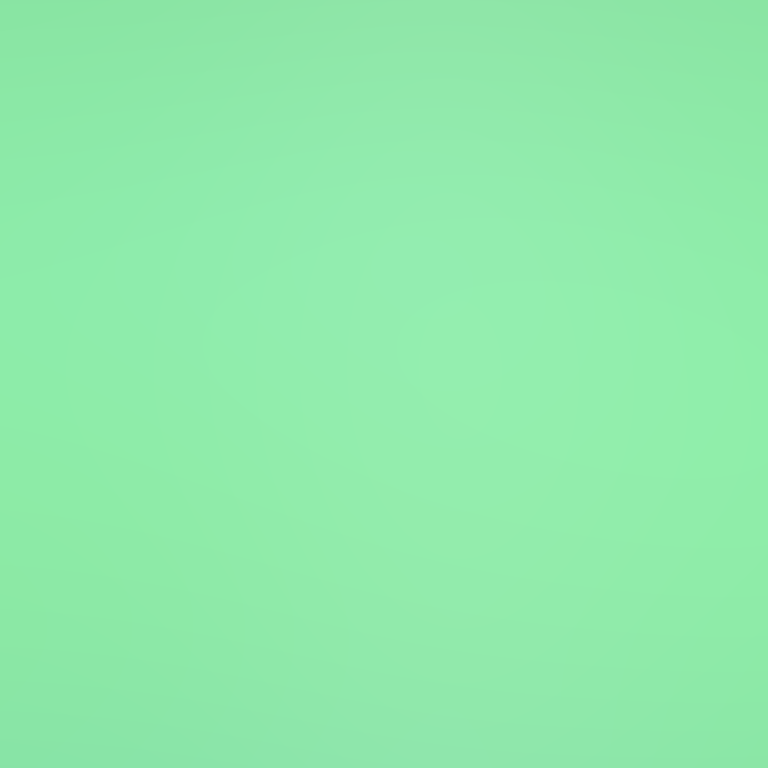
Abstract light effect, uniform from soft green to none, calm atmosphere, smooth texture, no room, no furniture, no objects.